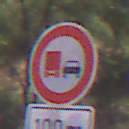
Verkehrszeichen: UeberholverbotKraftfahrzeuge
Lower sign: Entfernungsangaben1
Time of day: Midday
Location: Outdoor (RoadRail)
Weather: Clear
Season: NotSpecified
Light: Natural